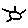
Label: sun